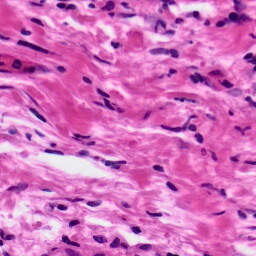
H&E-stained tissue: Ovarian